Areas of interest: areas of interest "Beijing Institute of Stem Cell and Regenerative Medicine"
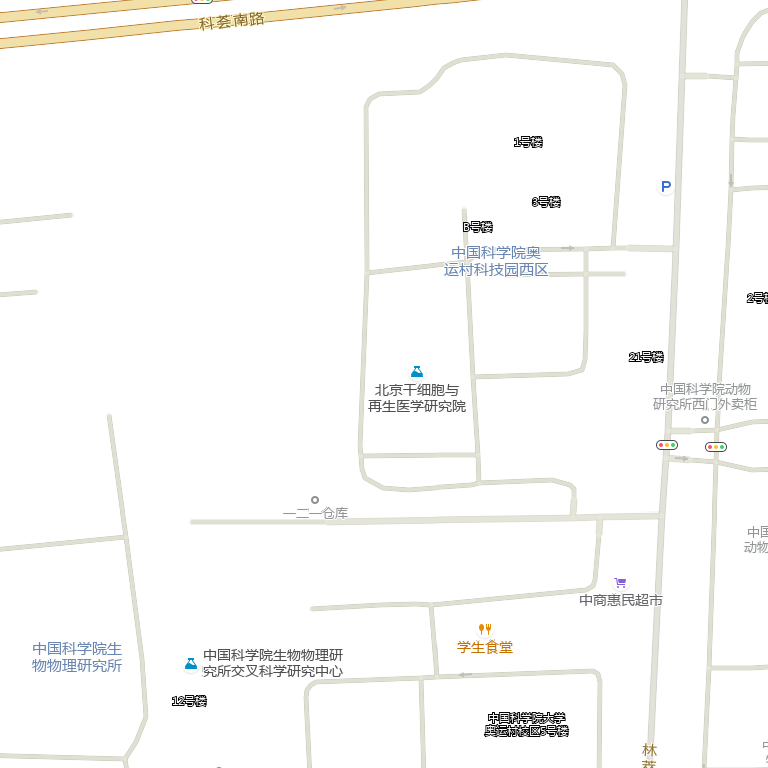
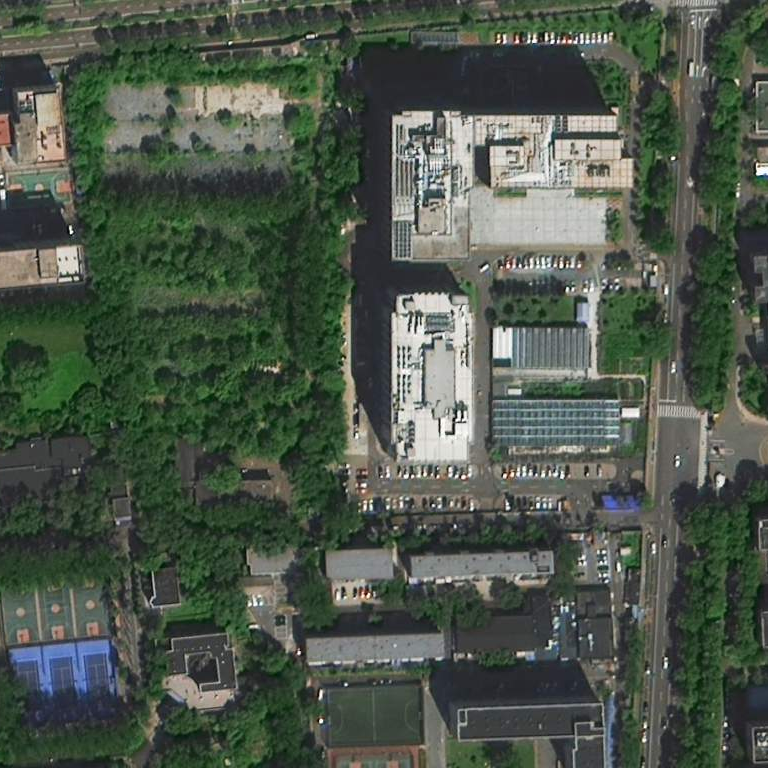